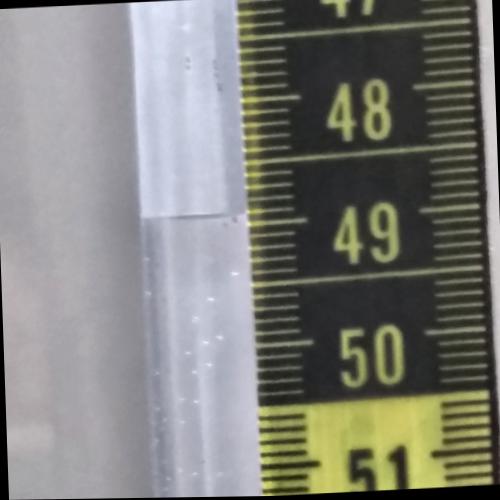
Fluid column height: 48.9 cm